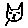
Label: cat